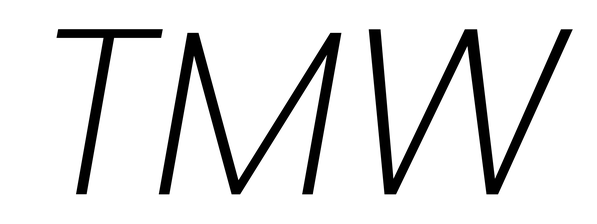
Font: Poppins-ExtraLightItalic